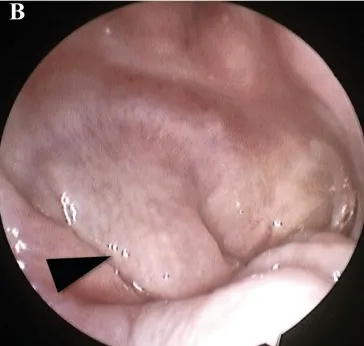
Post-surgical evaluation shows a completely healed nasal cavity. And the sphenoid sinus (arrowhead.
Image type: endoscopy (arthroscopy)